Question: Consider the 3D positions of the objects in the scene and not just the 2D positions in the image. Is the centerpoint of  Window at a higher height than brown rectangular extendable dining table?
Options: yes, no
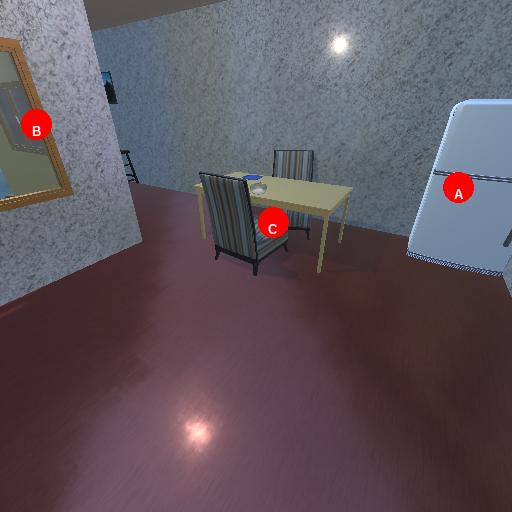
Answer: yes